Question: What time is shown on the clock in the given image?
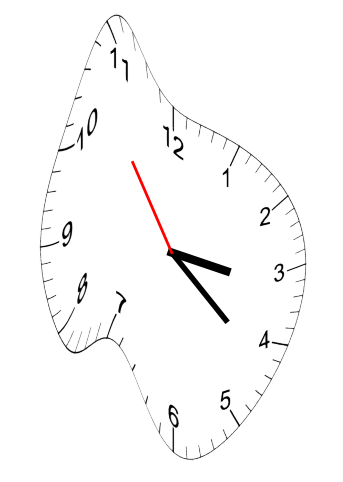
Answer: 03:21:54